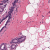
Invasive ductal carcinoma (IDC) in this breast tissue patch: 0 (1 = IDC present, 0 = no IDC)